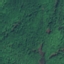
Label: Forest